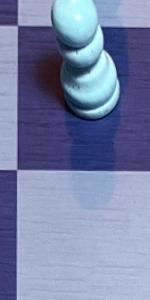
Label: Empty